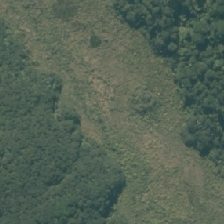
Land cover: herbaceous_freshwater_vege